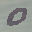
Label: 0